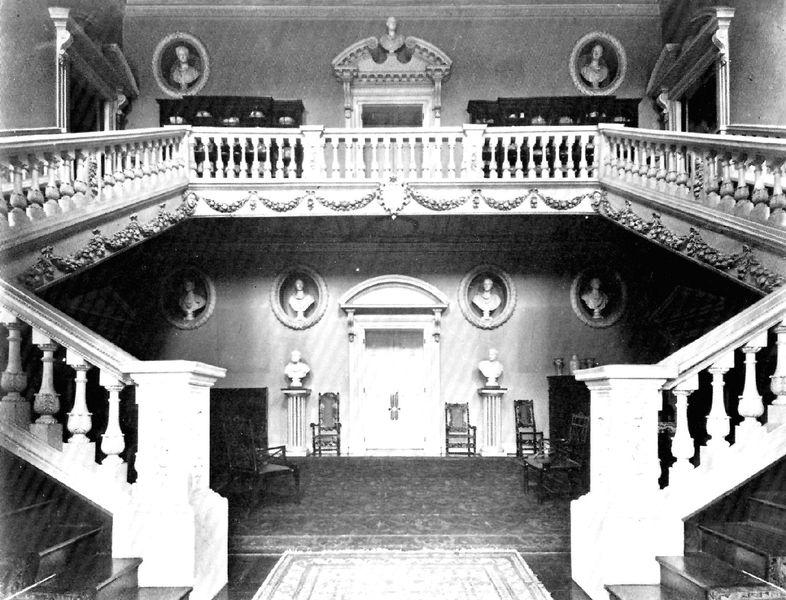
Titel: Berkshire, Coleshill House
Künstler: Sir Robert Pratt
Standort: (GB Berkshire) (EU - GB - Berkshire)
Schlagwörter: weiß, holz, schwarz, stuhl, stühle, tür, haus, schloss, teppich, alt, bild, innenraum, boden, türen, treppe, geländer, stufen, foto, eingang, palazzo, balustrade, girlanden, villa, treppenhaus, büsten, entre, saturen